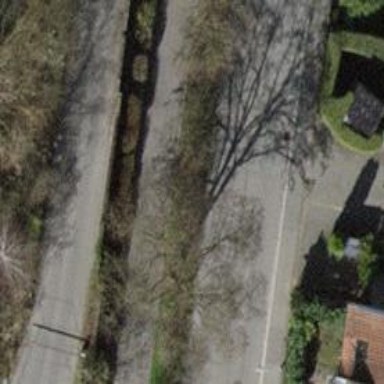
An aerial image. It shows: Residential road with separate asphalt sidewalk.